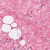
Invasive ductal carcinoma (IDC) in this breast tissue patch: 0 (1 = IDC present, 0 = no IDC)